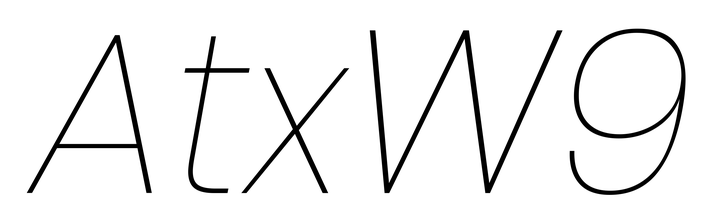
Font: Poppins-ThinItalic